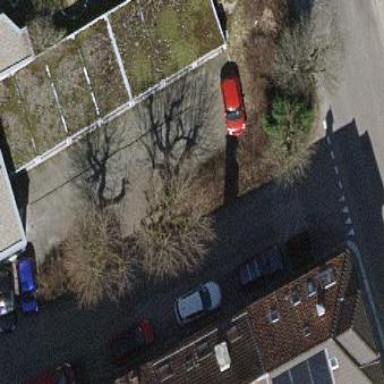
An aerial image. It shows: Garages with flat roofs.